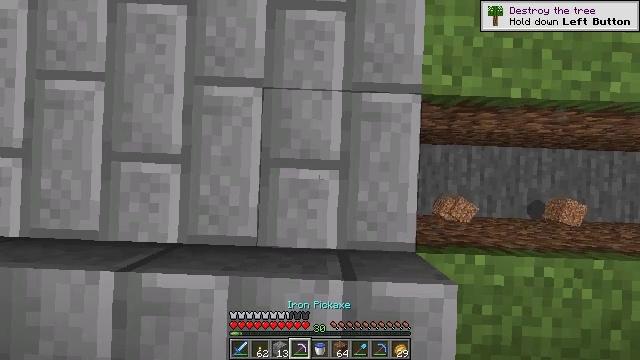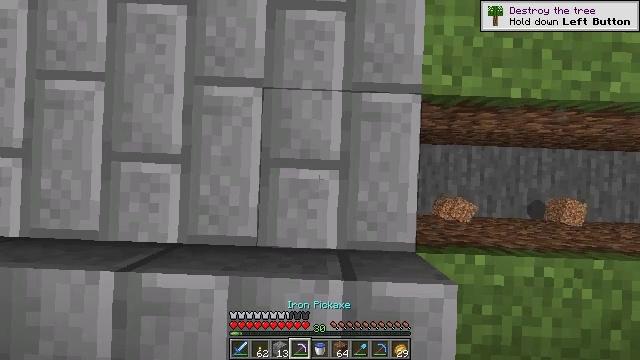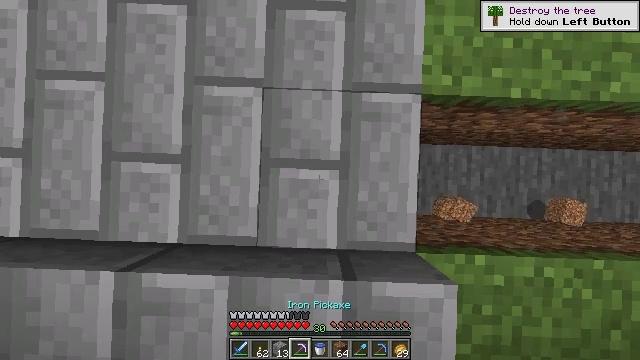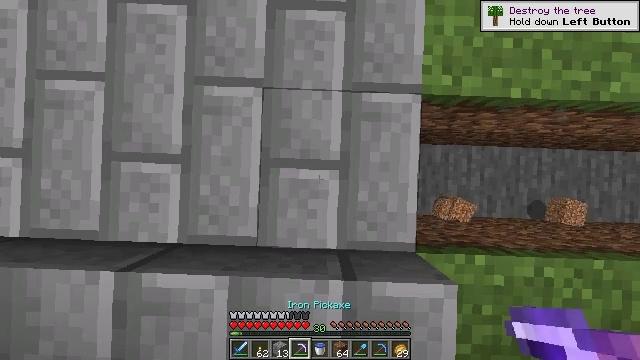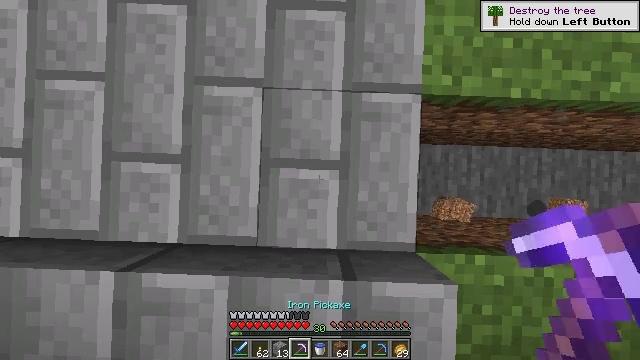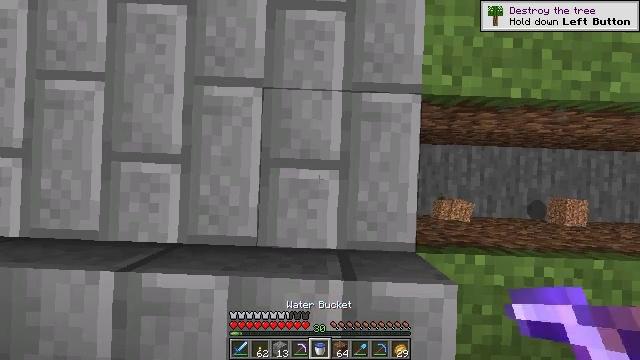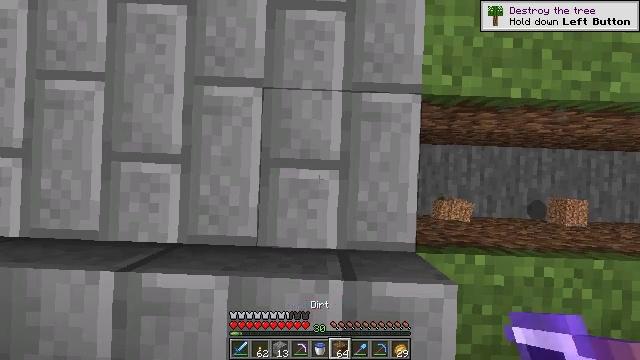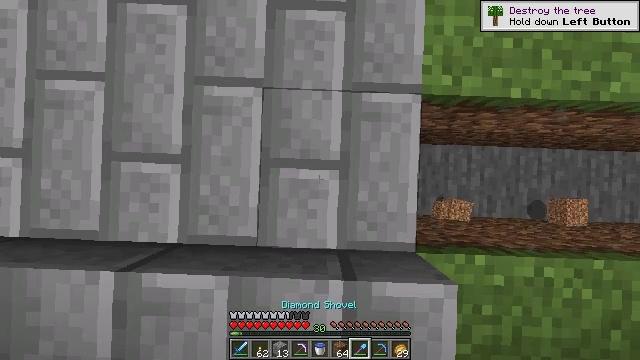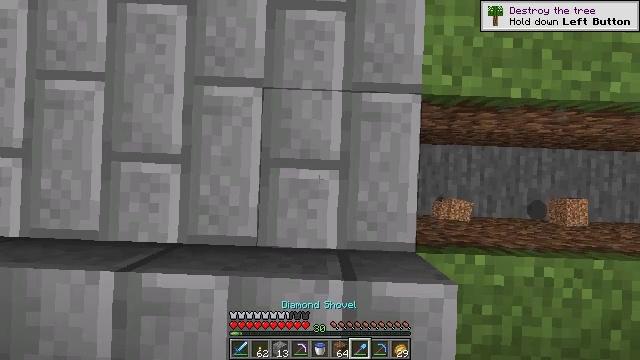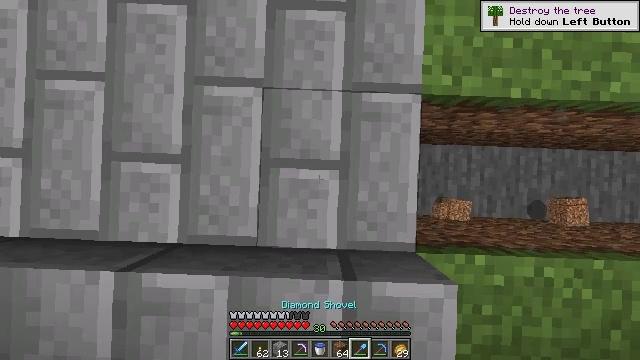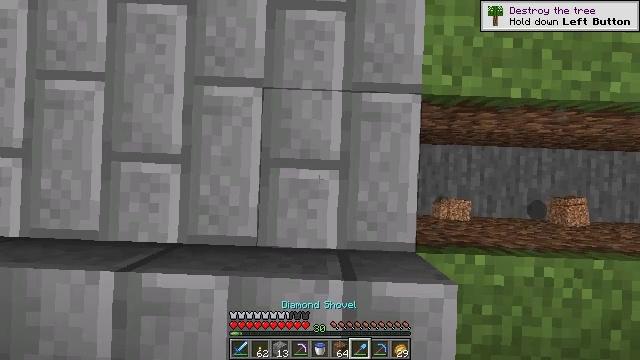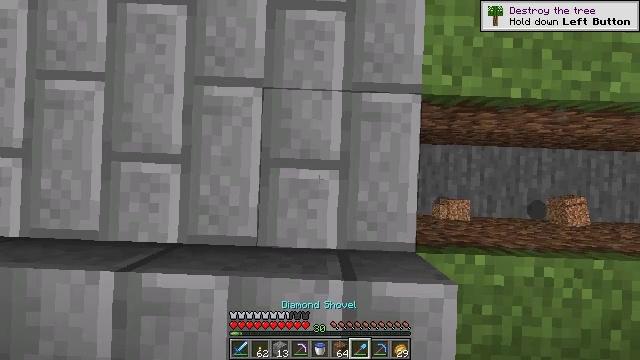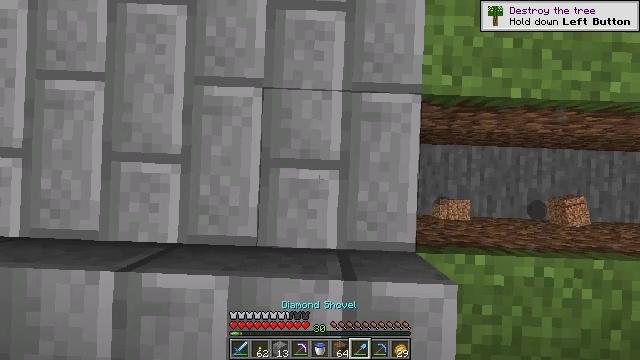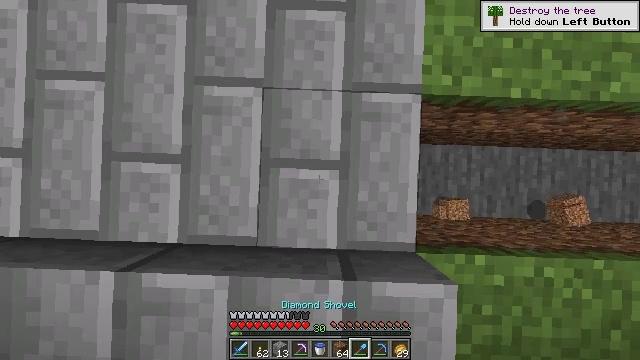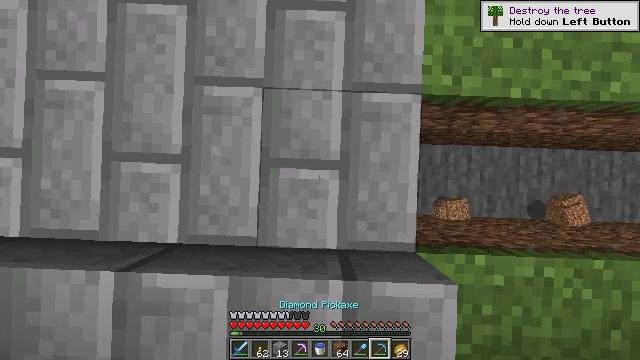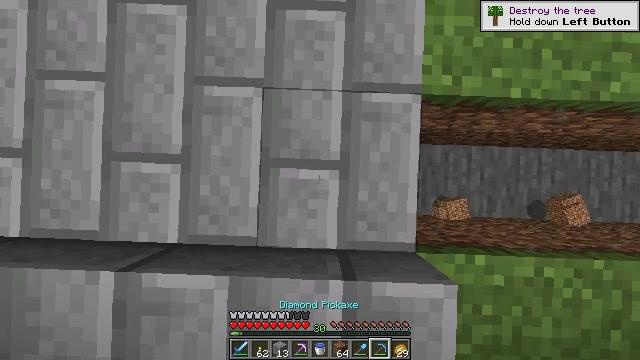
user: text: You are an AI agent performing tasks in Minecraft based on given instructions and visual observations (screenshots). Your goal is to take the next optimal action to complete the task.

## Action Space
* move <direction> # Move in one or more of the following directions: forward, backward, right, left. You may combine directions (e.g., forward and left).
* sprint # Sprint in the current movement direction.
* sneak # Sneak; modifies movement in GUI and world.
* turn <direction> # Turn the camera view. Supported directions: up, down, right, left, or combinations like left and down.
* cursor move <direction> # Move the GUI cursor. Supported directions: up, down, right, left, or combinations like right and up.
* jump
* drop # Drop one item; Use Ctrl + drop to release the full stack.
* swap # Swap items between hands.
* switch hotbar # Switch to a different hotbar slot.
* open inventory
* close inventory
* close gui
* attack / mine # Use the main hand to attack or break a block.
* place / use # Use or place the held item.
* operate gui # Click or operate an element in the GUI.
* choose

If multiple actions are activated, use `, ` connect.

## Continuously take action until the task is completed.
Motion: motion action
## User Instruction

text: Retrieve the stone bricks from an old building.
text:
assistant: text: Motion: no_op
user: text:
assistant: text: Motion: no_op
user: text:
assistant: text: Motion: no_op
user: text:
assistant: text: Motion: no_op
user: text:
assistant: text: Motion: no_op
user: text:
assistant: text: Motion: no_op
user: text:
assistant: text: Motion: no_op
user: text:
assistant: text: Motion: no_op
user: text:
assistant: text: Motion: no_op
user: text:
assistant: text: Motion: no_op
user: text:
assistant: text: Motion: no_op
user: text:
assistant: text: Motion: no_op
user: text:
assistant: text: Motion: no_op
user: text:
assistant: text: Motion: no_op
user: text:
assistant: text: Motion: no_op
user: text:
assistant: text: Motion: no_op
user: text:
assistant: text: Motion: no_op
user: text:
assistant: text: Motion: no_op
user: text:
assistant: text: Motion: no_op
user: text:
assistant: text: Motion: attack / mine
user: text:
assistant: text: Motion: attack / mine
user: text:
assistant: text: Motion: attack / mine
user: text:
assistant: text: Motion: attack / mine
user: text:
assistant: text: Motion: attack / mine
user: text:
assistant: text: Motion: move left, attack / mine
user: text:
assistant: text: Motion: move left, attack / mine
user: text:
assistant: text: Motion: attack / mine
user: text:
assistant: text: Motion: attack / mine
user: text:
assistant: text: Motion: attack / mine
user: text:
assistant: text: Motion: no_op